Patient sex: M
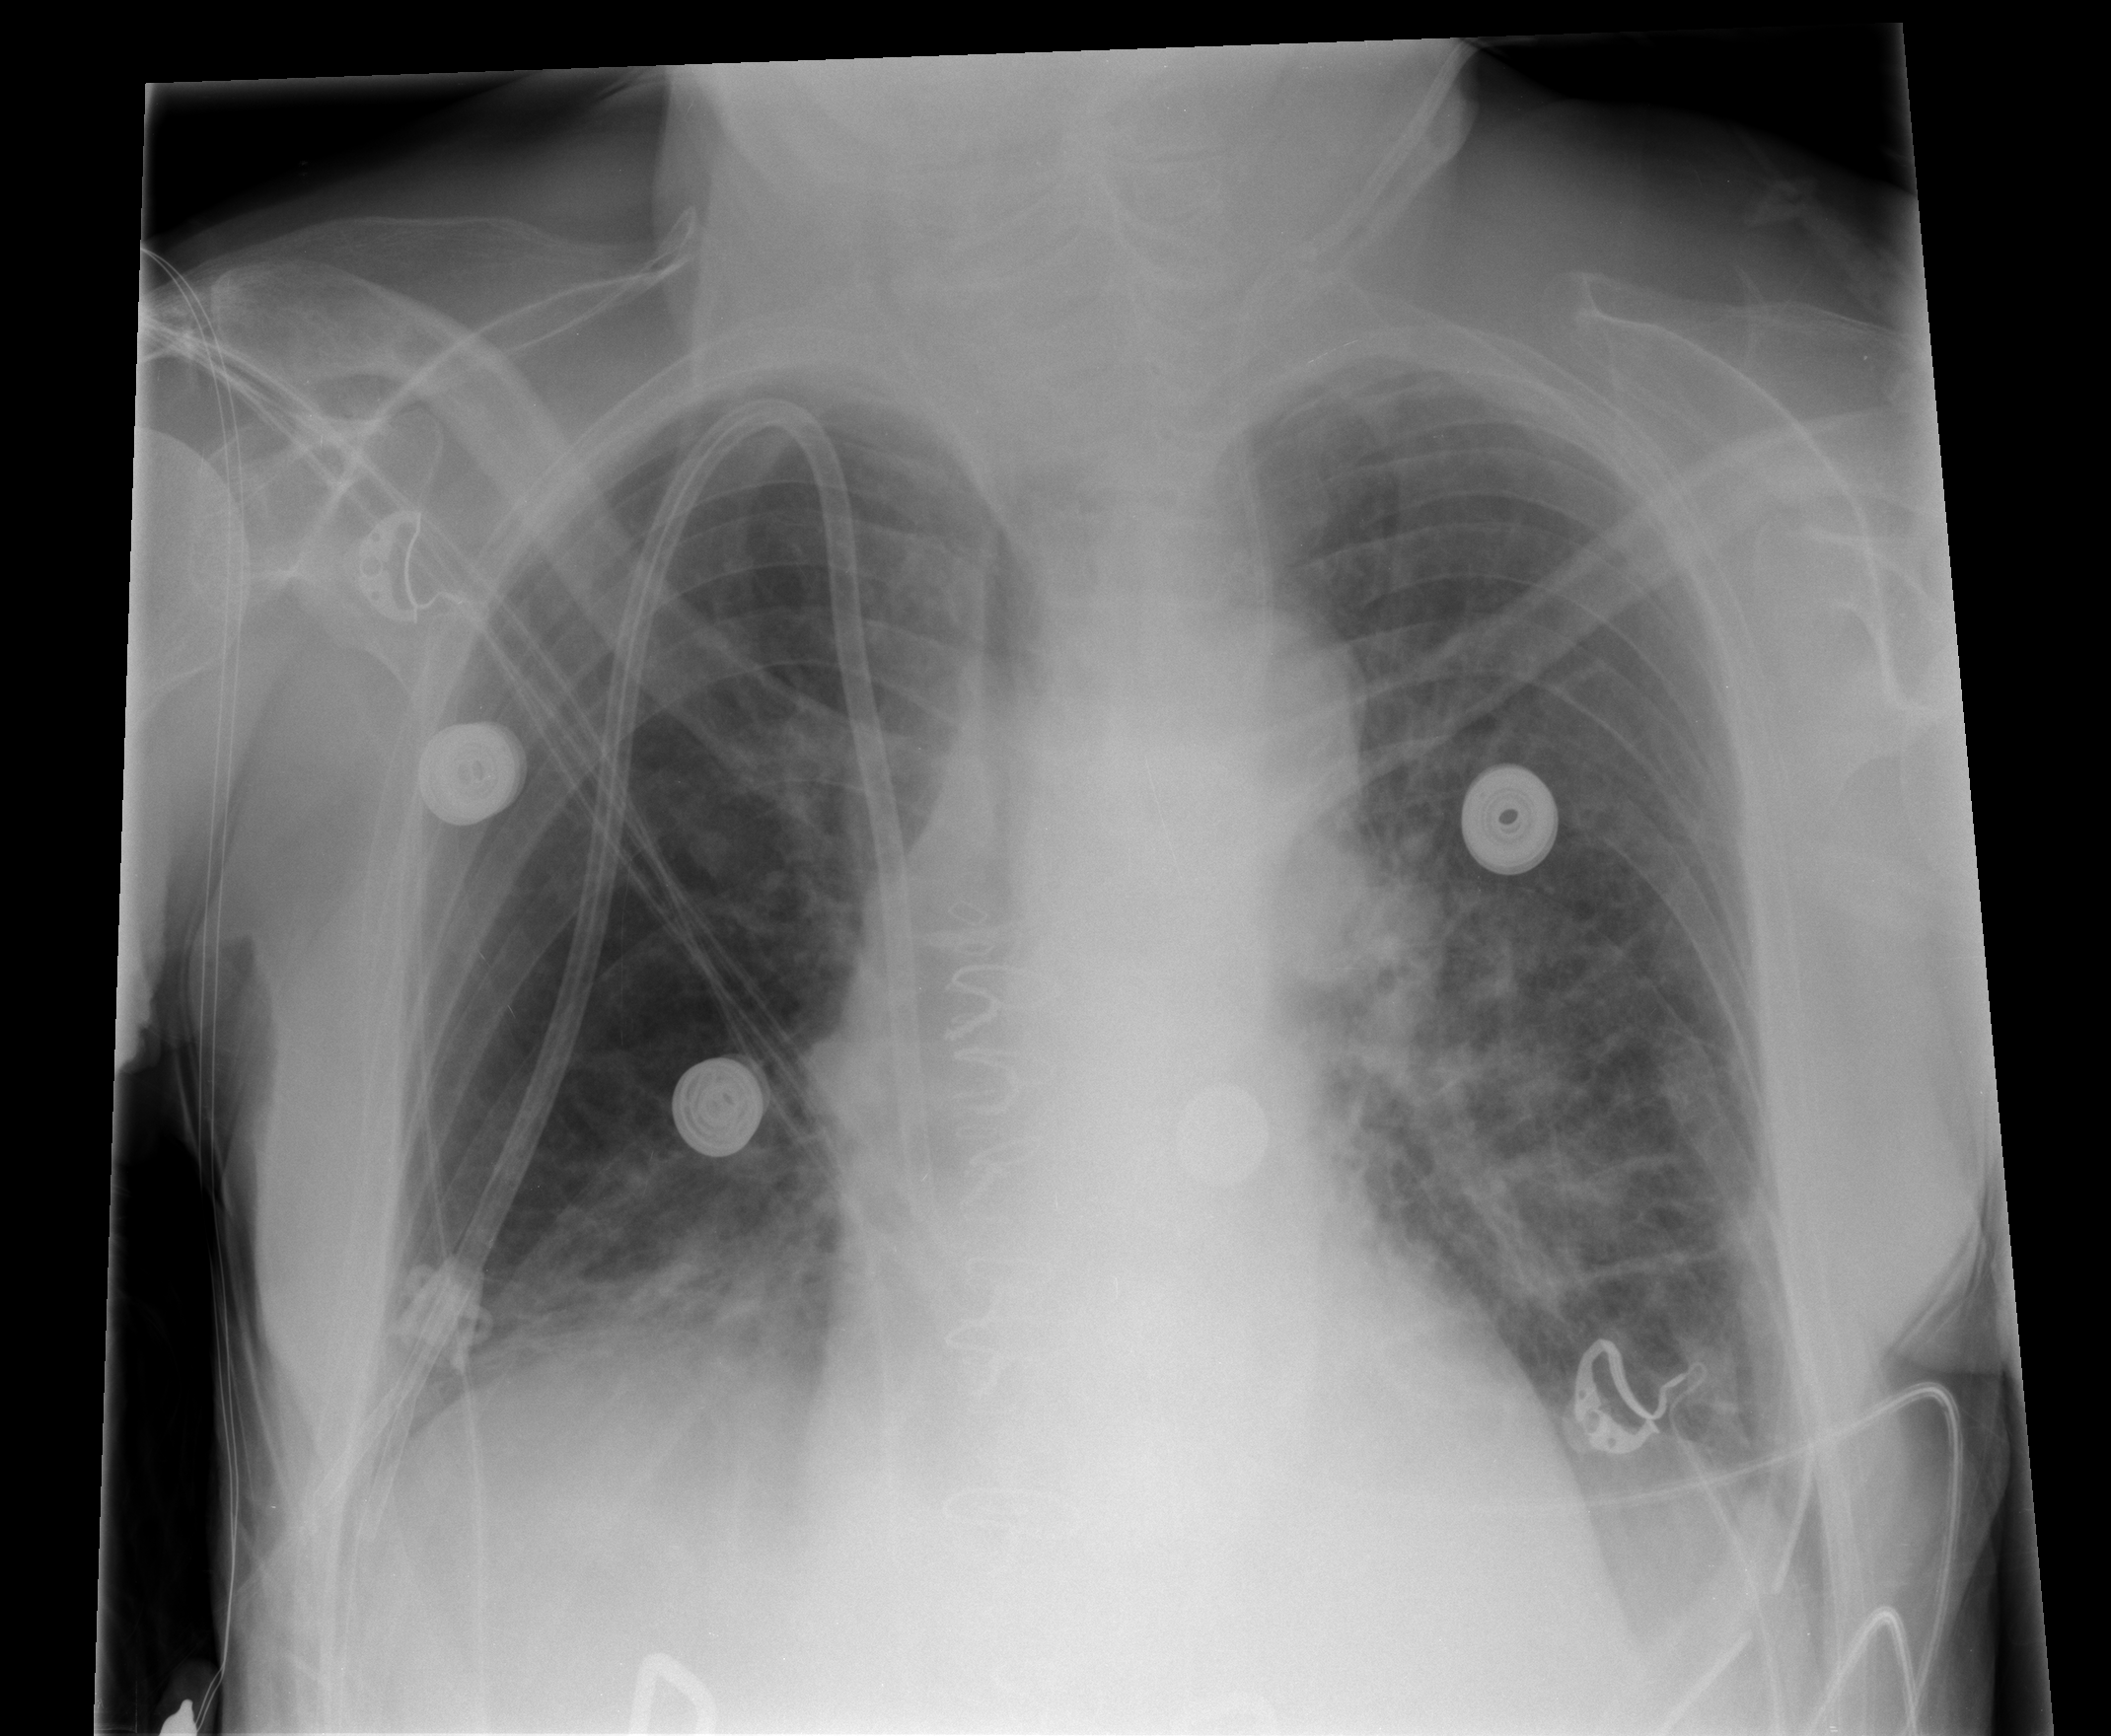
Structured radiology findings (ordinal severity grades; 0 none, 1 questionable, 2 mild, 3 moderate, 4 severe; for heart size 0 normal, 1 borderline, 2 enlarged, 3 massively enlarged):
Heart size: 0
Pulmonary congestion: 1
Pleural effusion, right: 0
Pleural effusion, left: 1
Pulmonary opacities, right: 0
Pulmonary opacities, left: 0
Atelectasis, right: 0
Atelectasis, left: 2